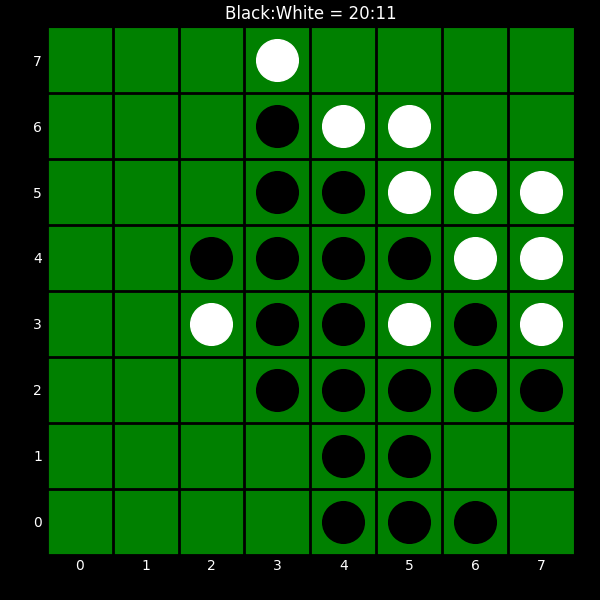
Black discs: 20
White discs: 11